Question: I need to describe the following shape in xml for an android project.
I know there is the retangle with rounded corners, but how could I achieve that rectangle has only one corner and the rest rounded?

This is not going to be used as a text speech bubble like people have asked about in so many questions.
I just want to use the shape as a background for one line of text.
The shape color should easily be changable dynamically.
Thanks for your help.
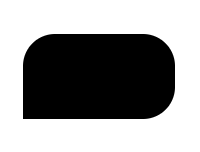
Answer: You can add it in a file in the drawable folder:
'''
<shape xmlns:android="http://schemas.android.com/apk/res/android"
android:shape="rectangle">
<solid android:color="@android:color/holo_blue_dark" />
<corners
android:bottomLeftRadius="0dp"
android:bottomRightRadius="15dp"
android:topLeftRadius="15dp"
android:topRightRadius="15dp" /></shape>
'''